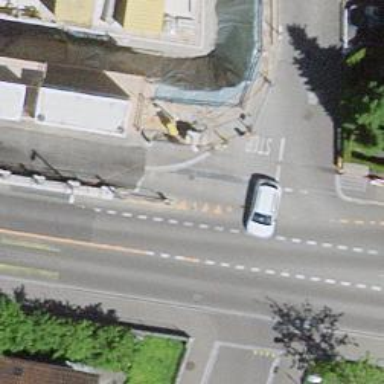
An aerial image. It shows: Uncontrolled zebra crossing on the road.